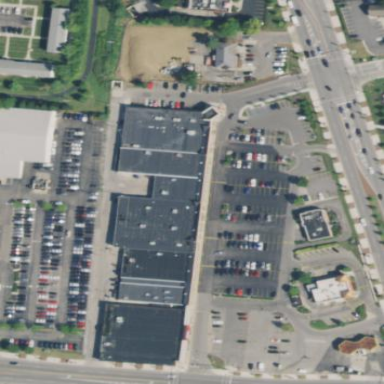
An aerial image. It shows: Retail building.